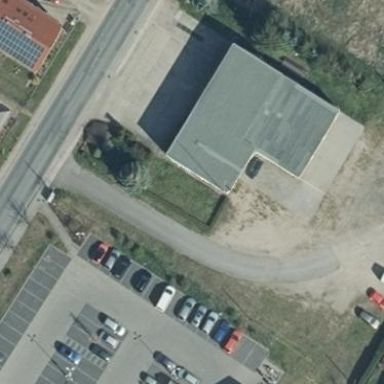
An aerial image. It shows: Fire station with flat gray roof made of tar paper. The roof is oriented along the building.